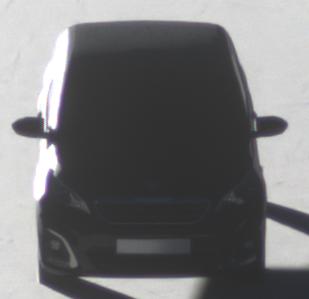
Make: Peugeot
Model: 108 1.0 VTi 68
Detailed model: 108
Model produced from: 2015/03
Model produced until: 2016/10
Doors: 3
Color: black
Road condition: dry road
Daytime: sunrise or sunset
Contrast: high contrast